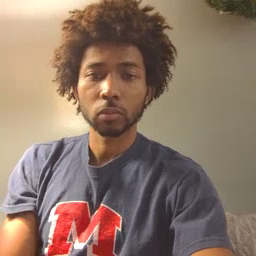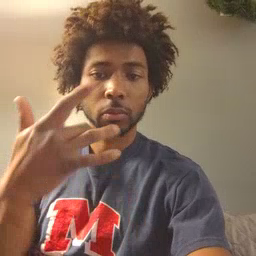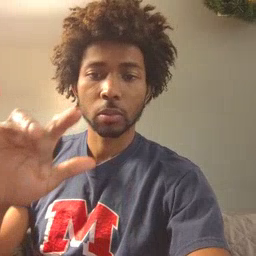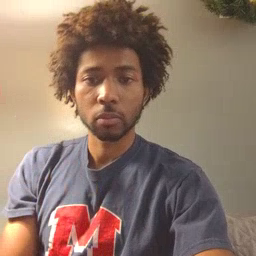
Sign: empty